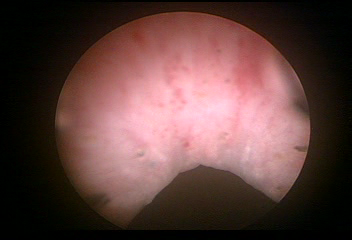
Modality: WLC
Class: Normal mucosa
Bladder cancer association: No